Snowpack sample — Buffalo Mountain, Silverthorne, Colorado, USA (1/25/25, 10:11 AM MST)
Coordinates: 39.6222, -106.1139
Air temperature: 22 °F
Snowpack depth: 110 cm
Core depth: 20 cm
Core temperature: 48.2 °F
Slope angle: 12°, slope face: 102°
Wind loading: high
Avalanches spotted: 0
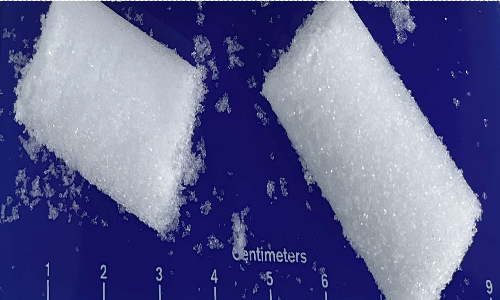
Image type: core
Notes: No avalanches nearby, collected on the outskirts of a fire break 15 meters from the treeline, on way to Buffalo and Red Mountain